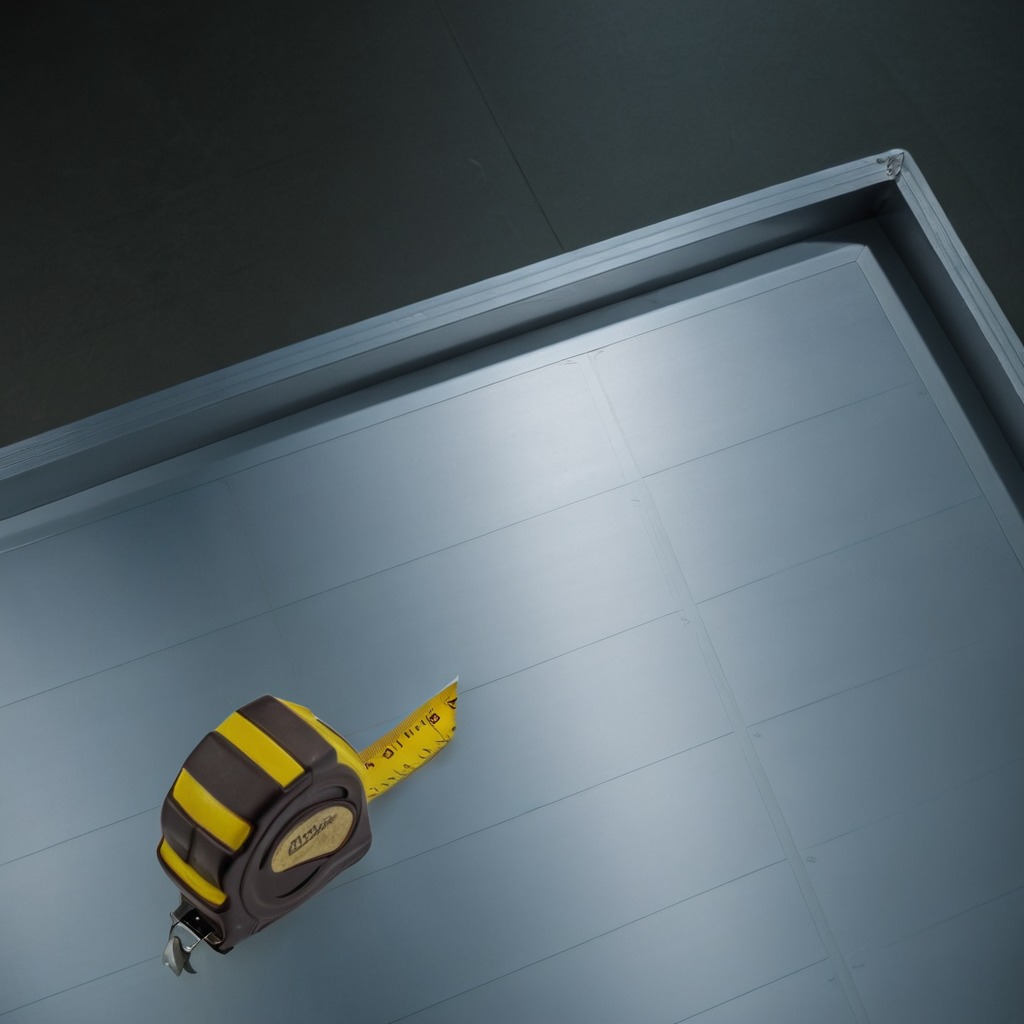
A measuring tape lies on the toolbox surface in the airplane hangar workshop.